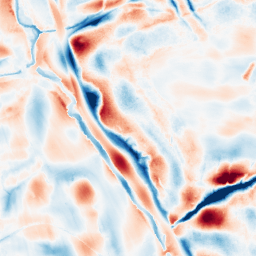
Category: wavelet
Decomposition family: wavelet_biorthogonal
Decomposition parameters: wavelet: bior5.5
level: 5
Upsampling method: regularized
Upsampling parameters: scale: 2
lambda_reg: 0.01
Upsampling scale: 2